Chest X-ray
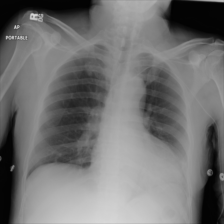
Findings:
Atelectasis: negative
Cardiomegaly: negative
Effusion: negative
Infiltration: negative
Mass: negative
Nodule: negative
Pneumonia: negative
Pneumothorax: negative
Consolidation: negative
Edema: negative
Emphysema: negative
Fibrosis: negative
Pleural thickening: negative
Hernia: negative